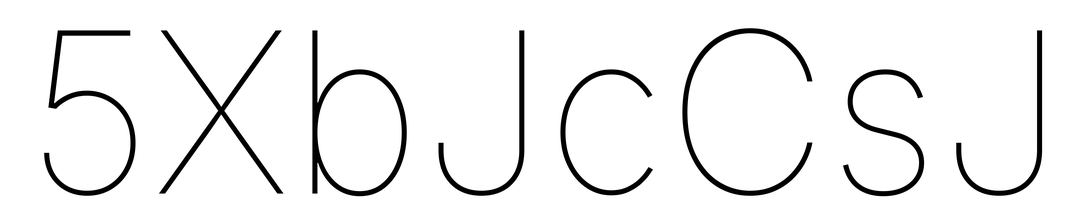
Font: Inter_Thin